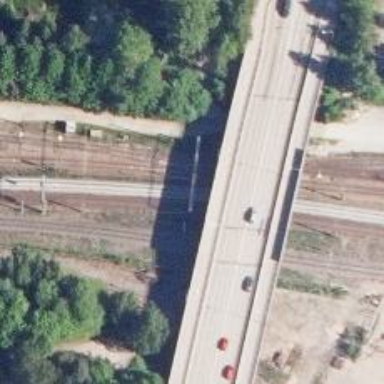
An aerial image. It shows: Railway with continuous electrified contact line.